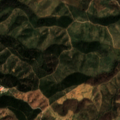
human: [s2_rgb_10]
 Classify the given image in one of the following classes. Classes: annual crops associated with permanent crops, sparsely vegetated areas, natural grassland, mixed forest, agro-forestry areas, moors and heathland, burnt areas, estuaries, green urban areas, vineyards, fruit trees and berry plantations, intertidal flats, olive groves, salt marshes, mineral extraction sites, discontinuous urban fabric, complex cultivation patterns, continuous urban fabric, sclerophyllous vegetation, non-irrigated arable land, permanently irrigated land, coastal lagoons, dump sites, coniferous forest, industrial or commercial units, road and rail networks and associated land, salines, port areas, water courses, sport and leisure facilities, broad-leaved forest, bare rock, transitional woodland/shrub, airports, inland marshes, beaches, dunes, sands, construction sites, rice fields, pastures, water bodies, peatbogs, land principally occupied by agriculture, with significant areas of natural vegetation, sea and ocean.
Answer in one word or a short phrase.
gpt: non-irrigated arable land, broad-leaved forest, transitional woodland/shrub